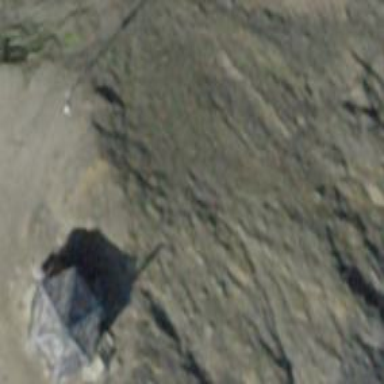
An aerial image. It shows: Basic hut serving as shelter.